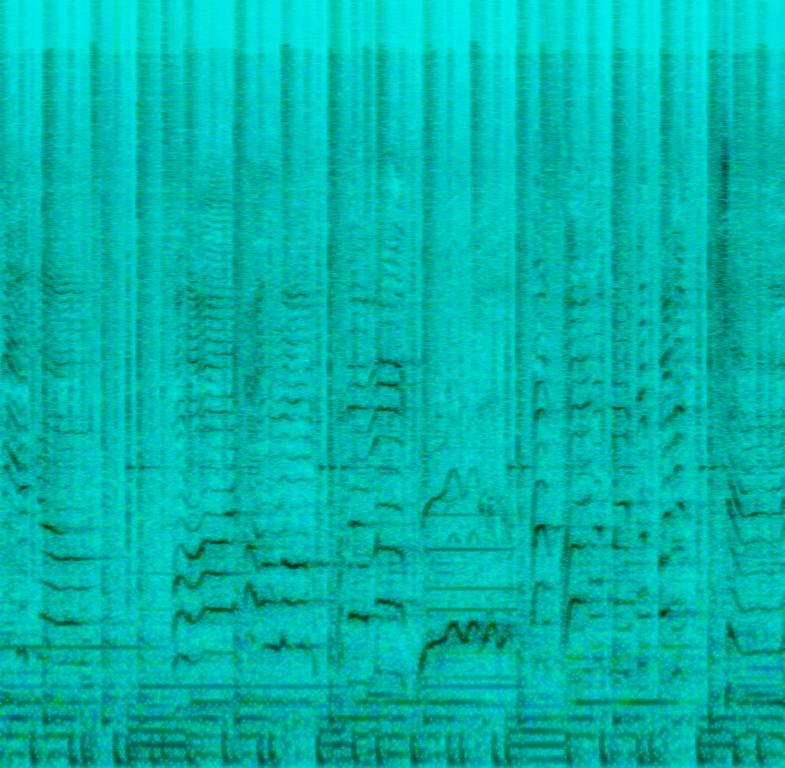
70's jazz fusion featuring an eccentric male singer accompanied by drum kit, electric bass, electric piano and mallet percussion all playing odd meters and complex rhythms and staccato band hits. The music is quirky and complicated and features a drum fill.